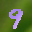
Label: 9